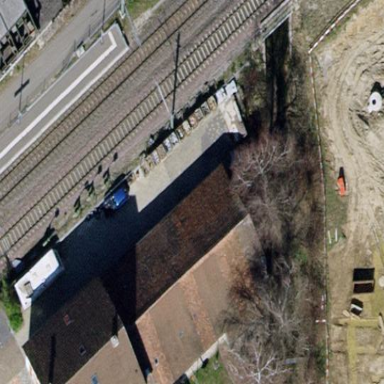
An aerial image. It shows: Shed.